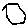
Label: hexagon